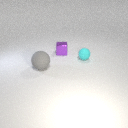
large gray rubber sphere to the left of small purple metal cube